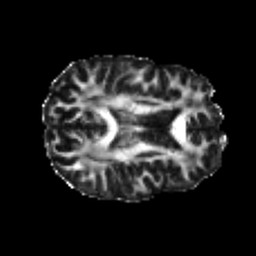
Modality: FA
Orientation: axial
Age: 25
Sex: female
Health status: healthy
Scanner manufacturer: philips
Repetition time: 7.382 s
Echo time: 0.08599 s